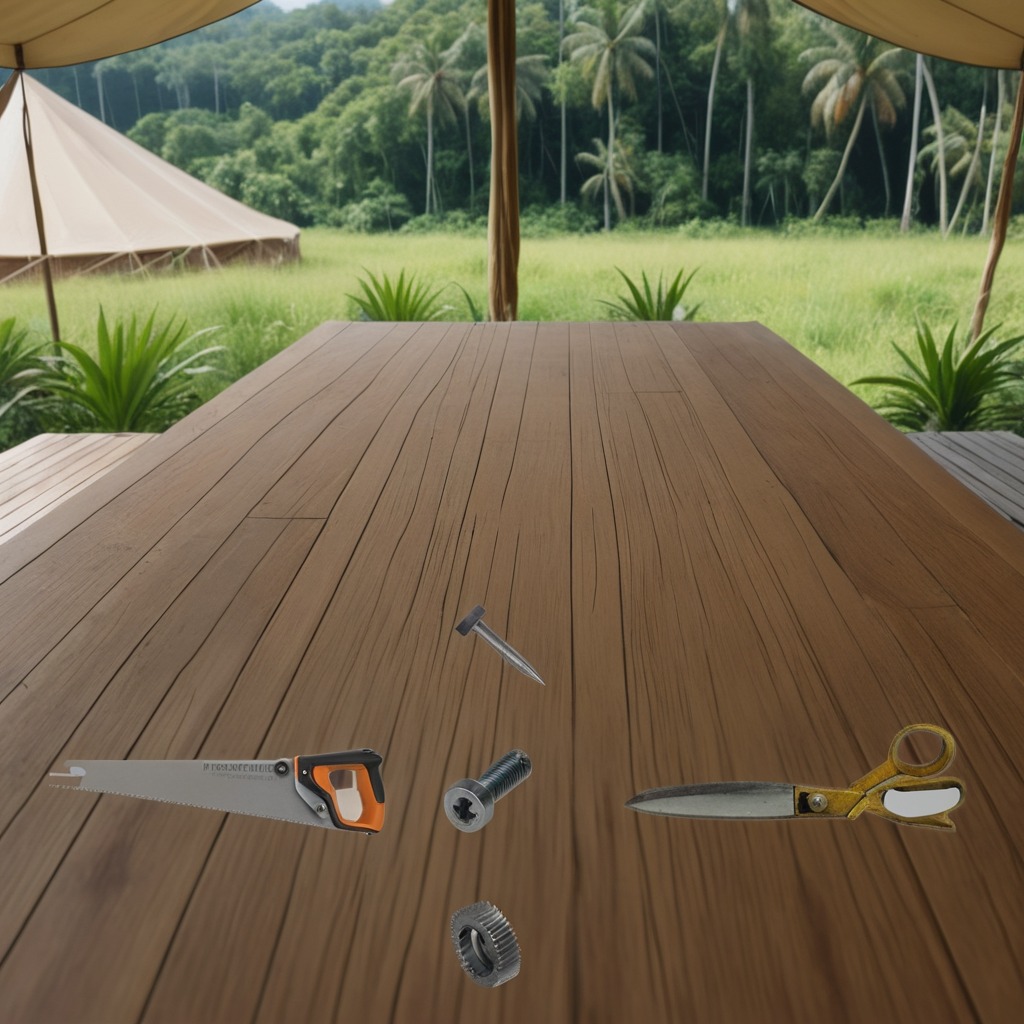
A steel gear with teeth, a metal machine screw, an iron nail, a handheld metal saw, and a pair of scissors are lying on a wooden table inside a jungle field workshop tent.